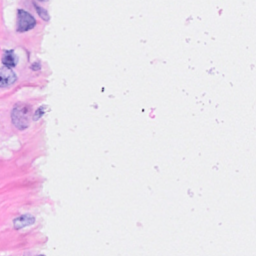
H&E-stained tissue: Breast